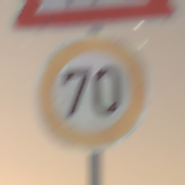
Verkehrszeichen: Geschwindigkeit70
Zusatzzeichen oben: KinderRechts
Umgebung: Outdoor, Nature
Tageszeit: Night
Wetter: Clear
Licht: Natural
Jahreszeit: NotSpecified
Kontrast: LowContrast